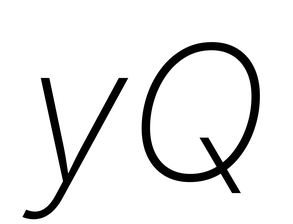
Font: Inter-Italic_ExtraLight_Italic